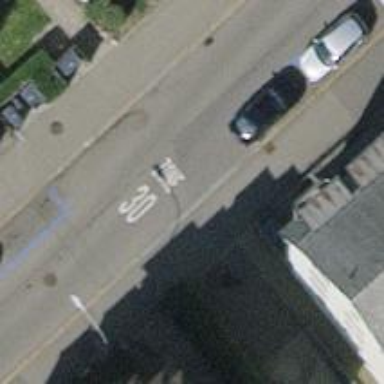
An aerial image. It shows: Unmarked crossing with traffic calming table on the road.